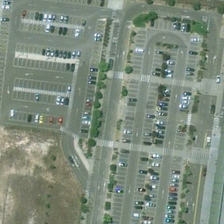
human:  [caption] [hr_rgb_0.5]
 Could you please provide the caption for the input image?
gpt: many cars parked in a large parking lot with many empty parking spaces near several green trees .

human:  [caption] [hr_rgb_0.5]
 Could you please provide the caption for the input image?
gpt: many cars parked in a large parking lot with many empty parking spaces near several green trees .

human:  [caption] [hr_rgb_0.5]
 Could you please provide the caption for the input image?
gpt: many cars parked in a large parking lot with many empty parking spaces near several green trees .

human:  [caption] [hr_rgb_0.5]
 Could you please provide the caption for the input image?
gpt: many cars parked in a large parking lot with many empty parking spaces near several green trees .

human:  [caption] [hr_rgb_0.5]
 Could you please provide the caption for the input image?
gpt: many cars parked in a large parking lot with many empty parking spaces near several green trees .